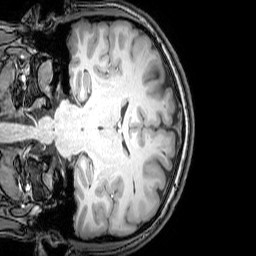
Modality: T1w
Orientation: coronal
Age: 20
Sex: male
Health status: healthy
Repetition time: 0.081 s
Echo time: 0.037 s